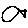
Label: fish